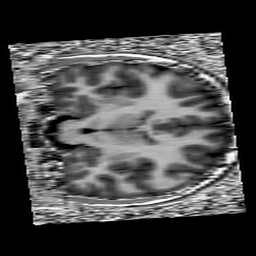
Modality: UNIT1
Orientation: coronal
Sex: female
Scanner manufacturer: siemens
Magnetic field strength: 3 T
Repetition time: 5 s
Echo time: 0.00355 s